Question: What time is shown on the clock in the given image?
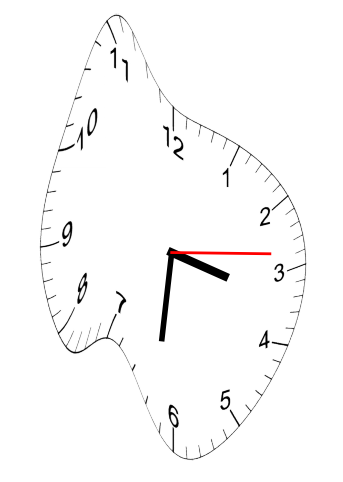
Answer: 03:31:14